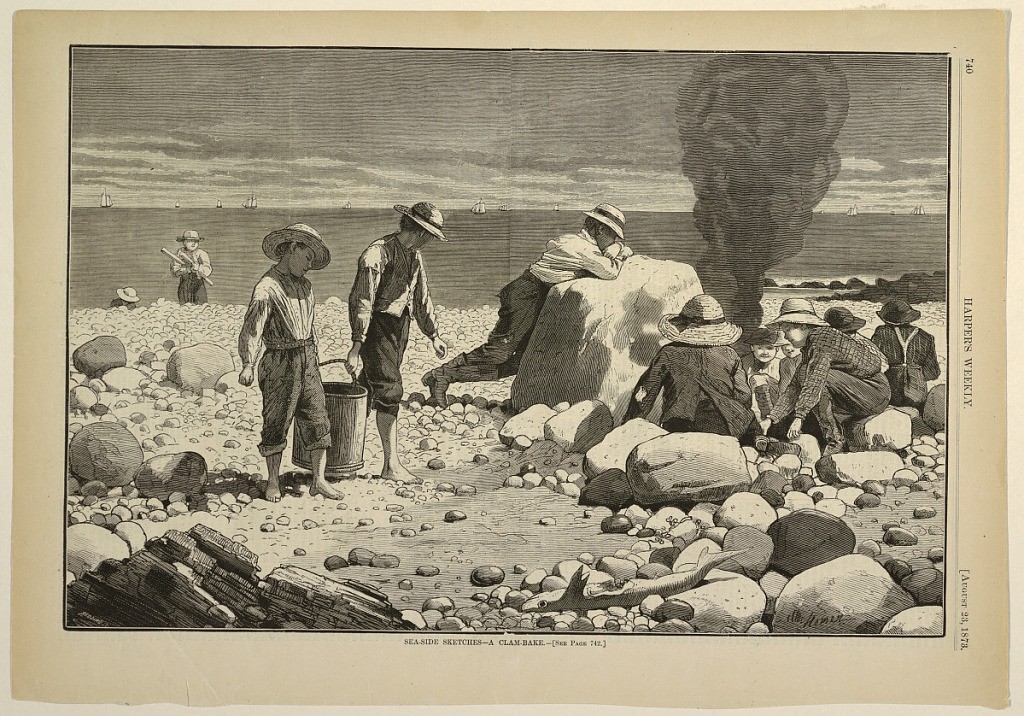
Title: Sea-Side Sketches – A Clam-Bake
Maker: Winslow Homer, American, 1836–1910
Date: August 23, 1873
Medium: Wood engraving in black ink on paper
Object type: Print
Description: Two boys carrying a pail turn their heads away from the dead fish in the lower right, while a group of young boys on the beach build a fire.  One prepares to steam or bake clams.